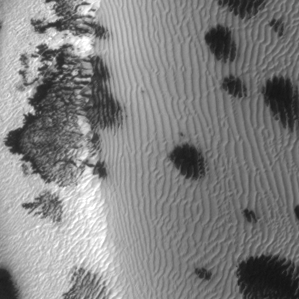
Label: frost